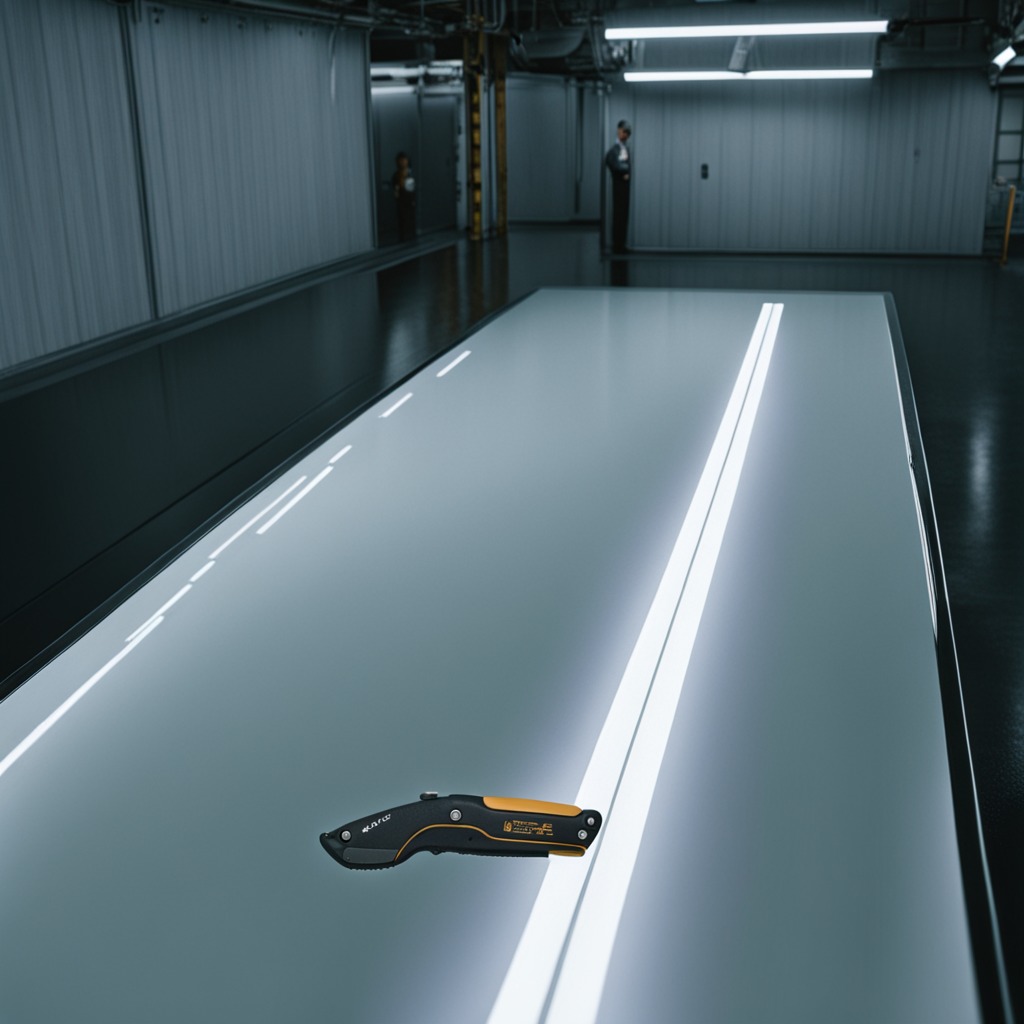
A utility knife is lying on a high-gloss table in a ship maintenance bay industrial lighting.